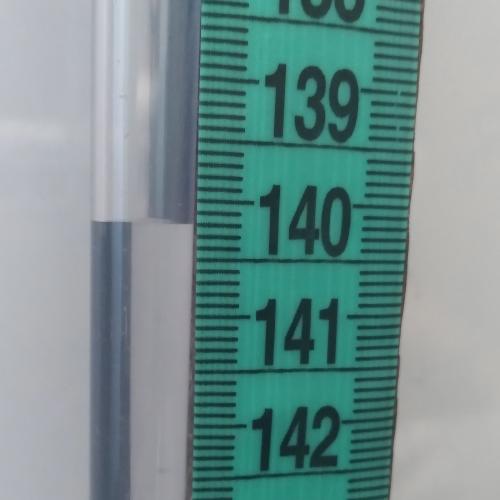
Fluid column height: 140.2 cm